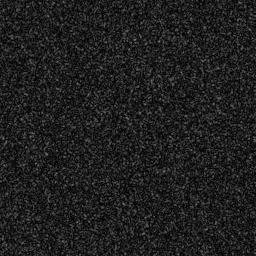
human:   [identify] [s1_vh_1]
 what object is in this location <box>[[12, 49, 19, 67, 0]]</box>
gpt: <ref>1 medium ship at the left</ref>